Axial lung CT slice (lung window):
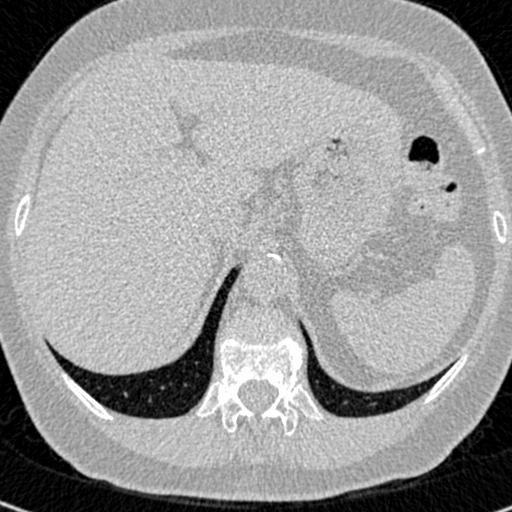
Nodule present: no